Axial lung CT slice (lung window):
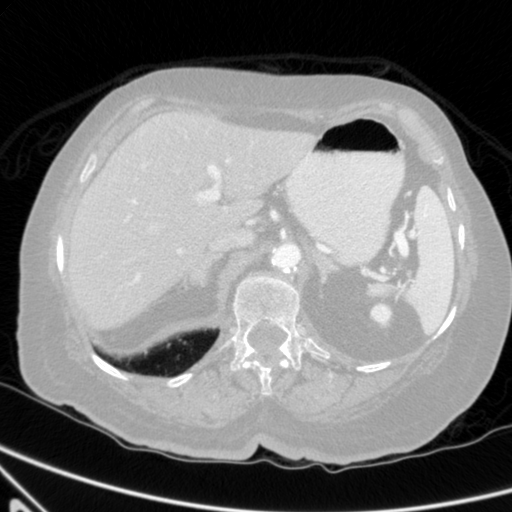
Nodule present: no